Field crop: maize
Growth stage: 2
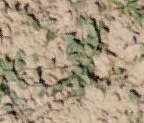
Species: convolvulus